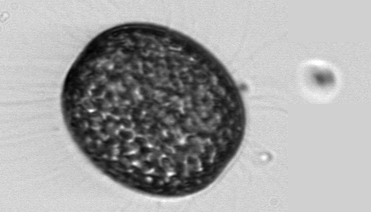
Label: Thalassiosira